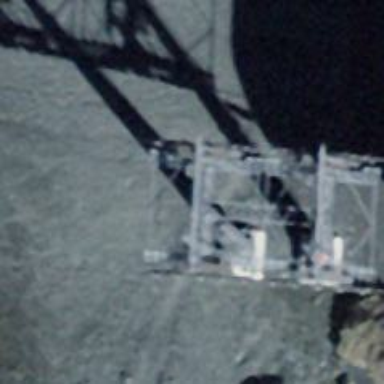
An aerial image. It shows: Pylon for aerialway.